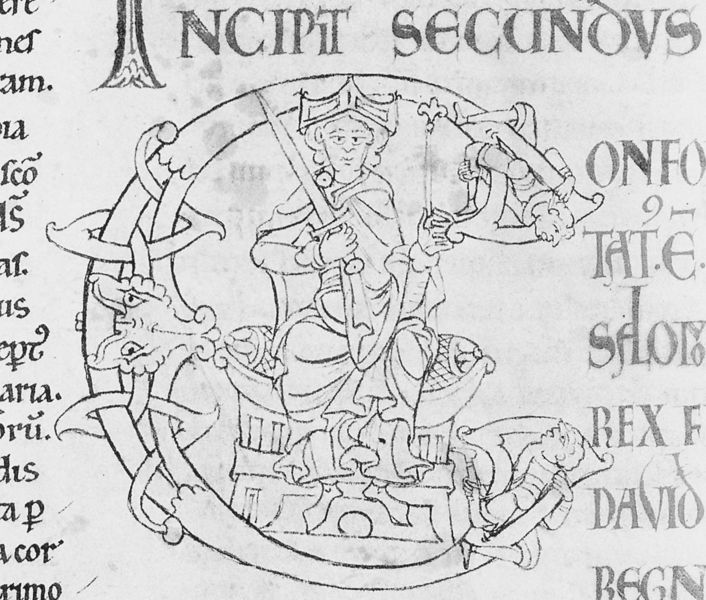
Titel: Octateuch, I-II Chroniken und Evangeliumsfragmente
Standort: Herkunftsort: Fécamp, S. Trinité (EU - F)
Institution: Rouen, Bibliothèque Municipale
Schlagwörter: umhang, ausschnitt, zeichnung, ornament, richter, bibel, sitzend, blatt, krone, kopfbedeckung, schrift, papier, knaben, figuren, turner, chair, crown, hands, hat, king, könig, men, people, sword, thron, throne, white, bench, black, figures, hair, nose, old, robe, seated, sitting, buch, druck, seite, schwarzweiß, schwert, text, buchstabe, initiale, herrscher, fußbank, ritter, buchseite, ornamental, hand, angel, man, mittelalter, head, boy, child, eyes, feet, drawing, david, mouth, cartoon, illustration, outline, saint, klettern, writing, drachen, handschrift, zepter, letters, szepter, letter, fratze, monster, royal, arms, instrument, arabeske, latein, ink, art, moon, crest, seal, circle, buchillustration, book, buchmalerei, fish, majuskel, linear, versalie, jester, dragon, miniature, thronsessel, rex, stick, page, scepter, sceptre, symbol, thrown, royalty, latin, illumination, judgment, boys, words, kapitale, serious, manuscript, dragons, könig david, monarchy, blade, raised, grotesque, ch, c, lateinische schrift, 1300, jesters, kingdom, initial, lifted, kings, old art, cepter, anges, sward, acrobat, lis, second, chapter, asian torture sword, coils, secundus, incipit, secundvs, illumiination, ncipit, iluminure, incipit secundus